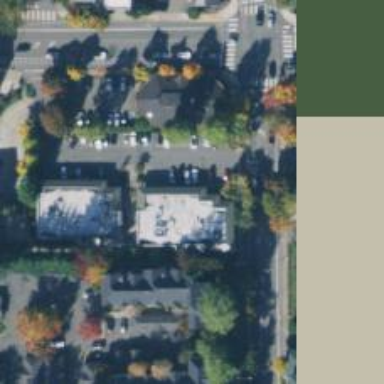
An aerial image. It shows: Veterinary facility.